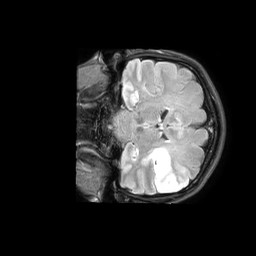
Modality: FLAIR
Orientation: coronal
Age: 43
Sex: female
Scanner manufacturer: philips
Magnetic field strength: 3 T
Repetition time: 11 s
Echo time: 0.12 s